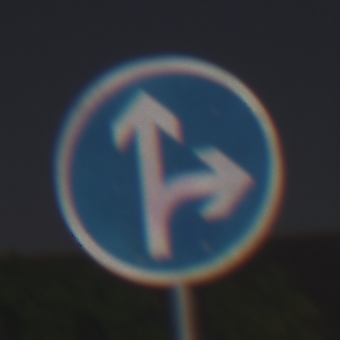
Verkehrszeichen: VorgeschriebeneFahrtrichtungGeradeausOderRechts
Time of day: Night
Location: Outdoor (Nature)
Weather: Clear
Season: NotSpecified
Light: Natural